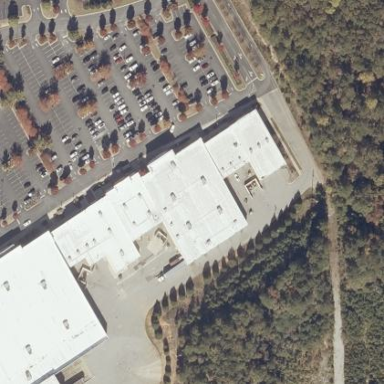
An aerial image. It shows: Department store building.